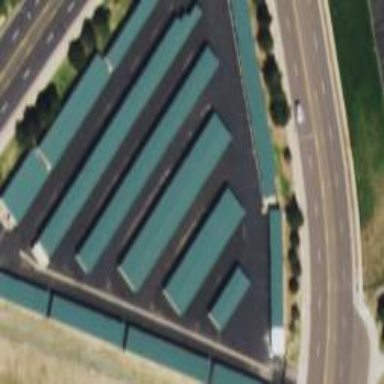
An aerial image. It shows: Storage rental shop.